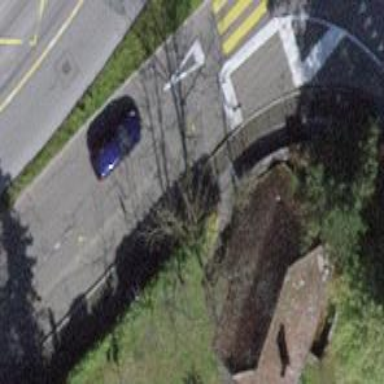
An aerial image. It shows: Bus stop with platform for public transport.